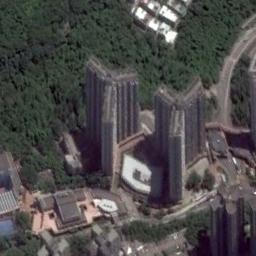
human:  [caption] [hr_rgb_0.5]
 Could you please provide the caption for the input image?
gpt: There is a white building on the top left .

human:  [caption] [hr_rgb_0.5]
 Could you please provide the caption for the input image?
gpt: A commercial area with some high-rise buildings is next to the forest .

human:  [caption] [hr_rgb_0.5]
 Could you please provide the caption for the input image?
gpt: There are several tall buildings and lawns and several roads and many trees in a commercial area .

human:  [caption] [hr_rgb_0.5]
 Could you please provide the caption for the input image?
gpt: The commercial area is consist of many tall buildings next to the trees .

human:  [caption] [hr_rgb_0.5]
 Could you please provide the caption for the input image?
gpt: There are buildings beside a green forest on a commercial area .